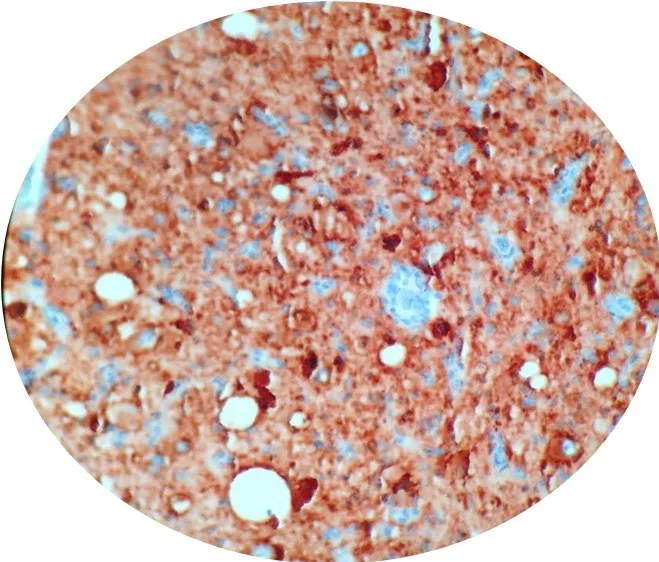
Synaptophysin is positive in ganglion cells.
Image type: pathology (immunostaining)